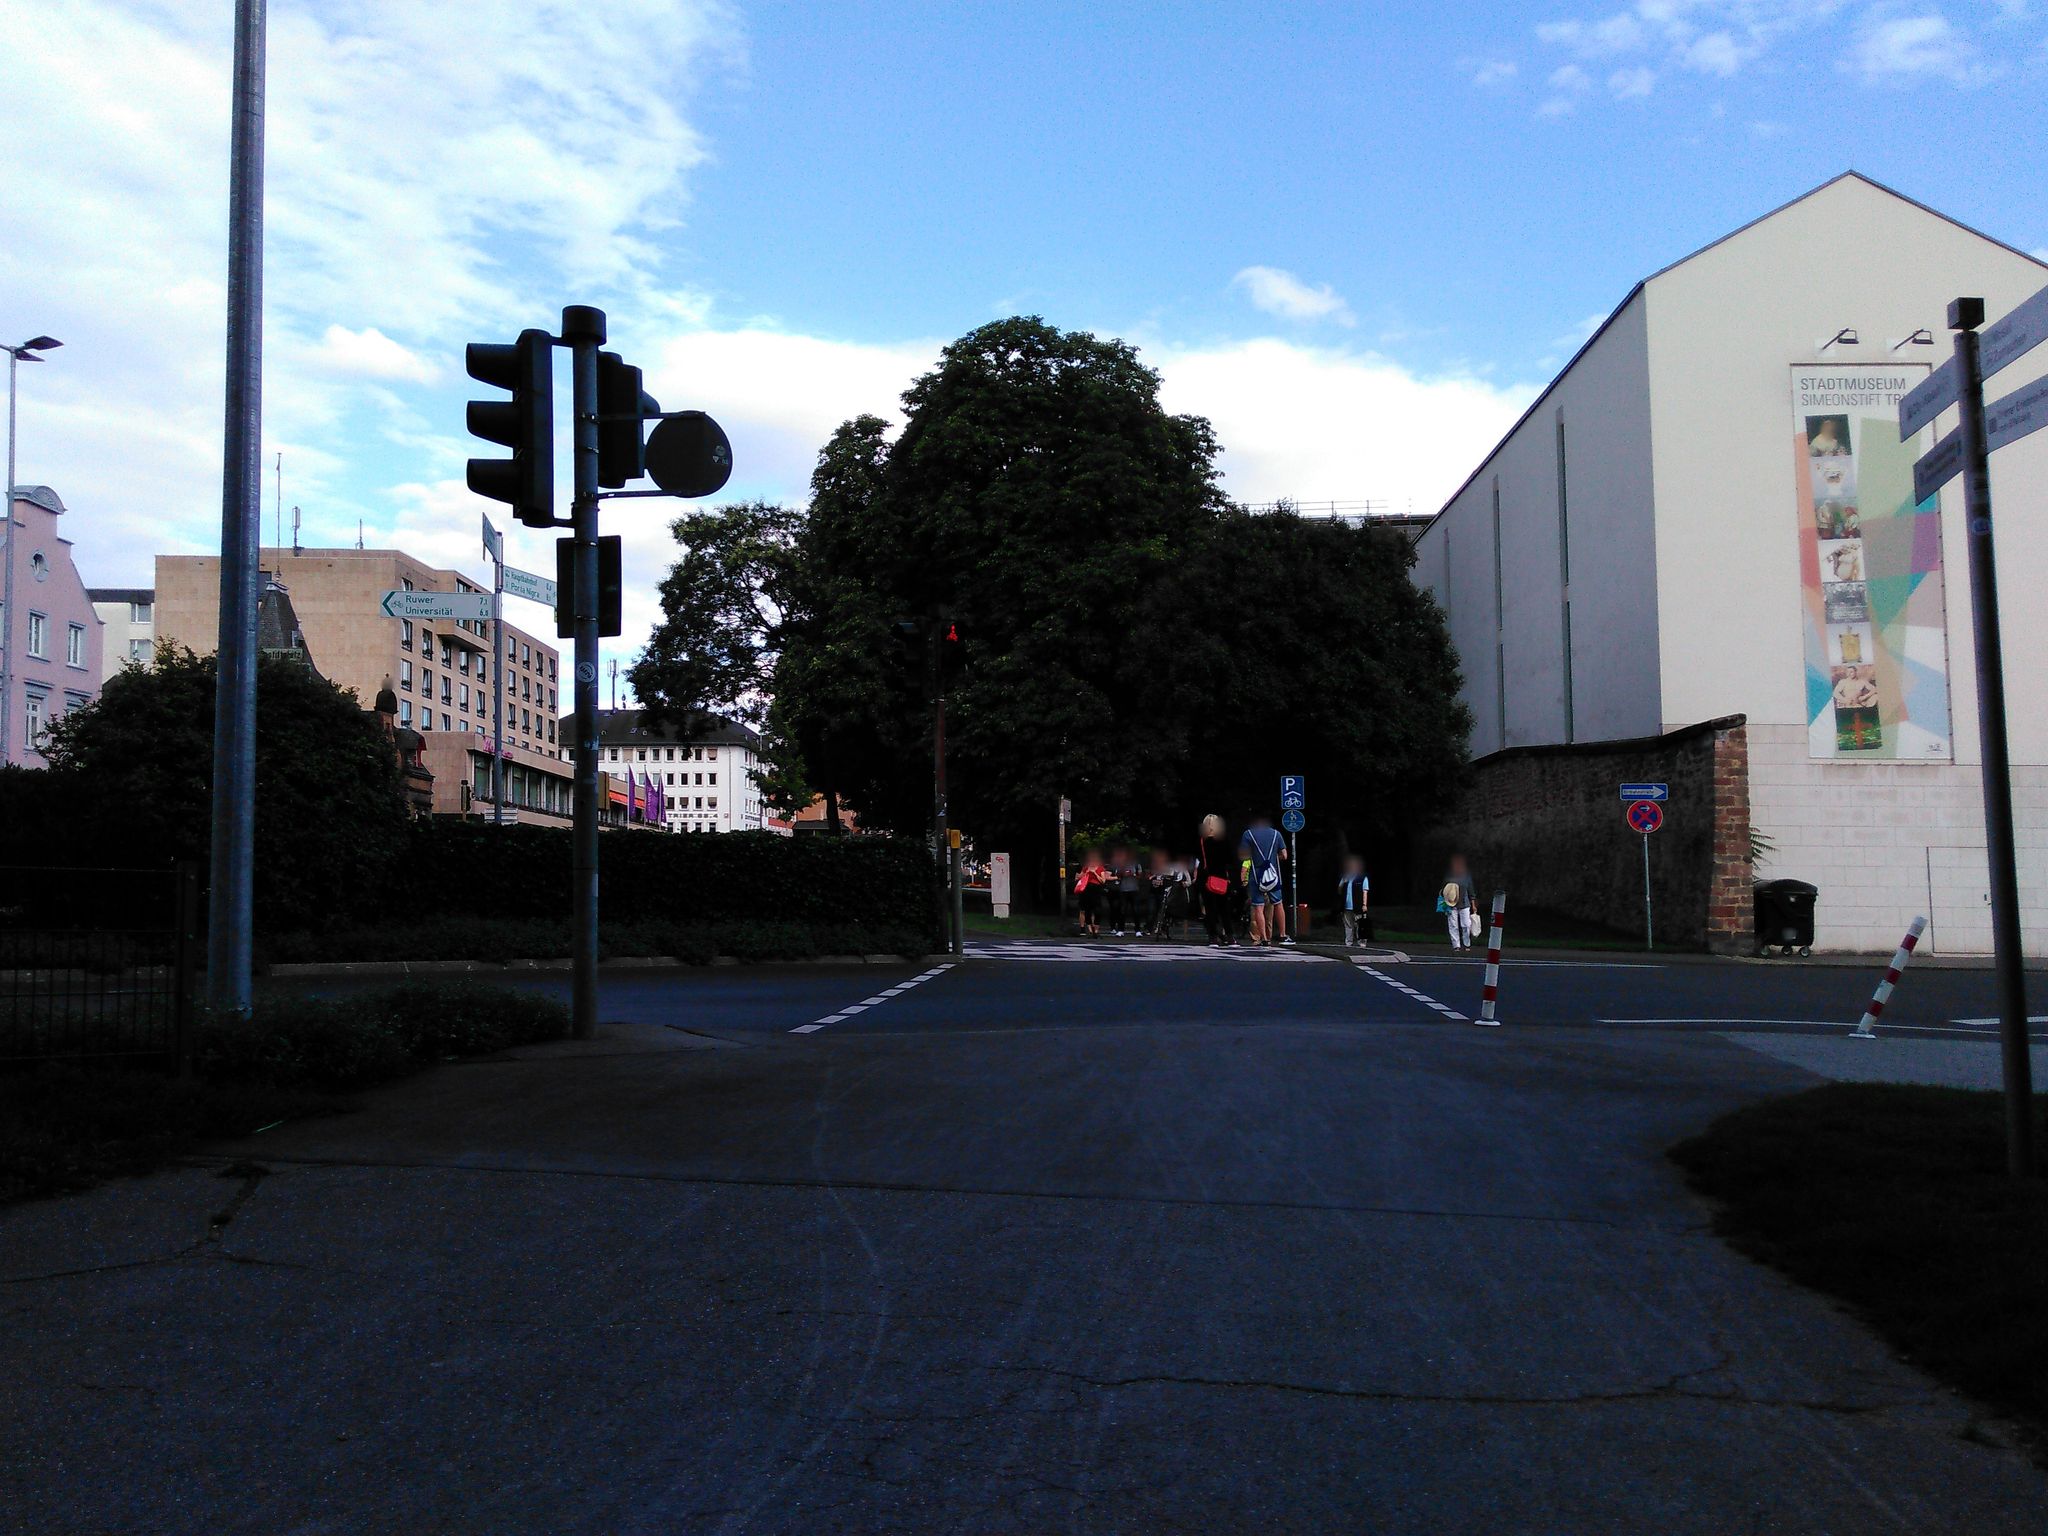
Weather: clear
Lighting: day
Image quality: good
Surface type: walking surface
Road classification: path
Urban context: urban centre
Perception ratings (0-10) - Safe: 0.75, Lively: 8.99, Beautiful: 6.42, Boring: 4.63, Depressing: 6.01, Wealthy: 6.03